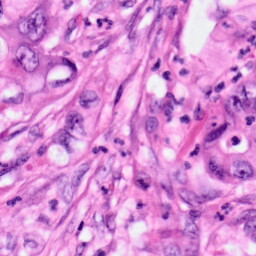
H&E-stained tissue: Pancreatic